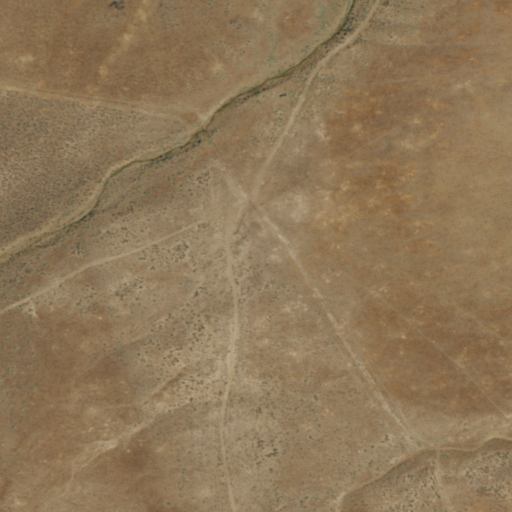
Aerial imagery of valley in Nevada named Ikes Canyon containing grassland and shrub